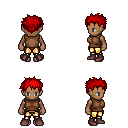
a pixel art fantasy rpg character, female body template, human, dark skin, brown sleeveless shirt, gold greaves, red bedhead hairstyle, maroon shoes, four views (front, back, left, right), 2x2 character sprite sheet, small pixel art, hard edges, no anti-aliasing